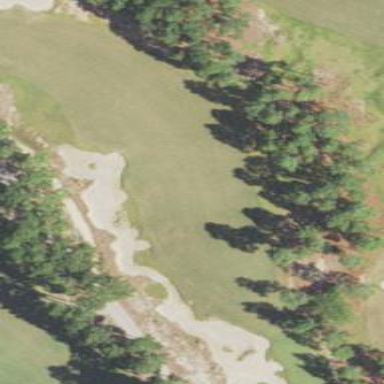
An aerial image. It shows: Golf bunker filled with sandy terrain.